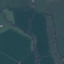
Land use / land cover class: Pasture